Field crop: maize
Growth stage: 1
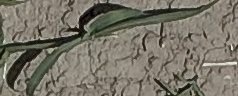
Species: sorghum